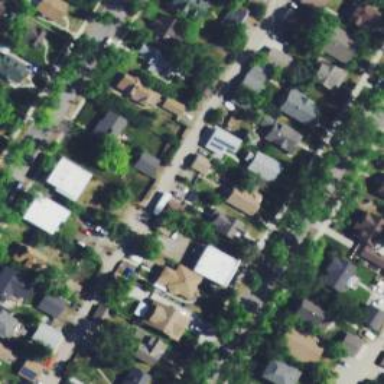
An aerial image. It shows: Alley classified as service road.